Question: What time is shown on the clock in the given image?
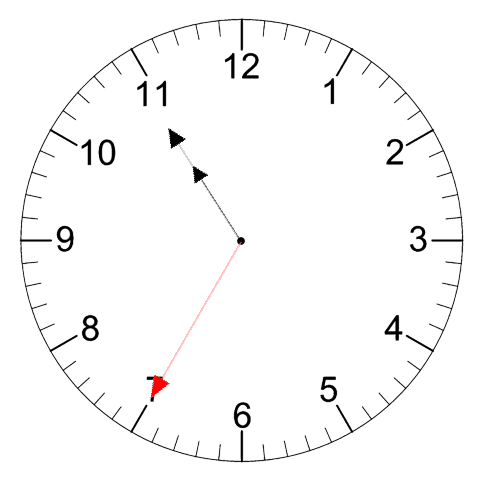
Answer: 10:54:35